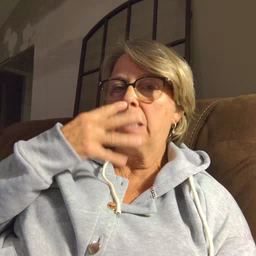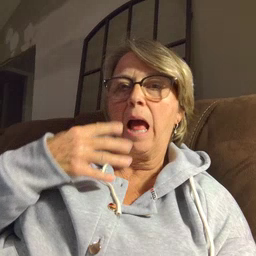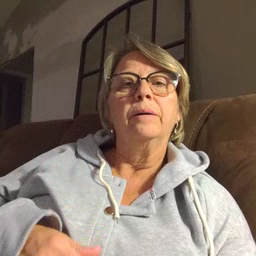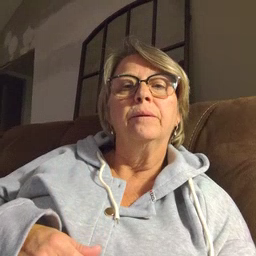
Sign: snack